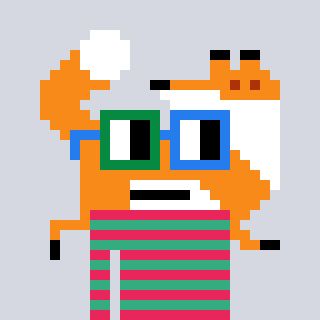
a pixel art character with square green and blue glasses, a fox-shaped head and a teal-colored body on a cool background